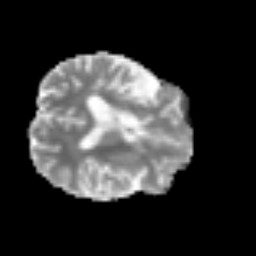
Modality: MD
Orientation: axial
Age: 74
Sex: female
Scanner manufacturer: siemens
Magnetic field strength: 3 T
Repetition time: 3.2 s
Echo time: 0.081 s